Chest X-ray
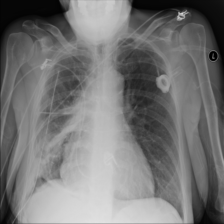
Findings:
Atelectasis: negative
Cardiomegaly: negative
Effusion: negative
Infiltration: negative
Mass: negative
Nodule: negative
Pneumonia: negative
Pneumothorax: negative
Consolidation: negative
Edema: negative
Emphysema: negative
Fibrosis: negative
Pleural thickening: negative
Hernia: negative